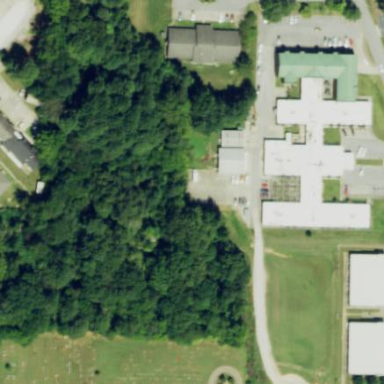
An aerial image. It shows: Nursing home.